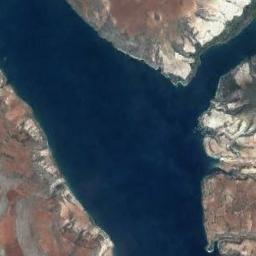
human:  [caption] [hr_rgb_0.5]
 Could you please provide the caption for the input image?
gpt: A wide blue river with tributaries and brown and white mixed ground .

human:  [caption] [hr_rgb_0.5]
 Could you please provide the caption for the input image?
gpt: The river goes through bare land and green grass .

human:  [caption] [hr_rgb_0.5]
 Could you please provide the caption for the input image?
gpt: The deep blue river goes through the wasteland .

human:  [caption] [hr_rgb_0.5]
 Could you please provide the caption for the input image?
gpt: The ground is uneven beside the river .

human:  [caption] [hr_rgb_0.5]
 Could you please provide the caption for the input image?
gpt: The river is beside a brown desert .